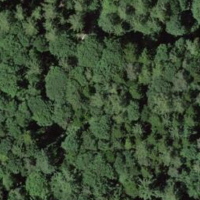
EUNIS habitat code: 41
Species observed at this site:
Impatiens parviflora